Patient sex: F
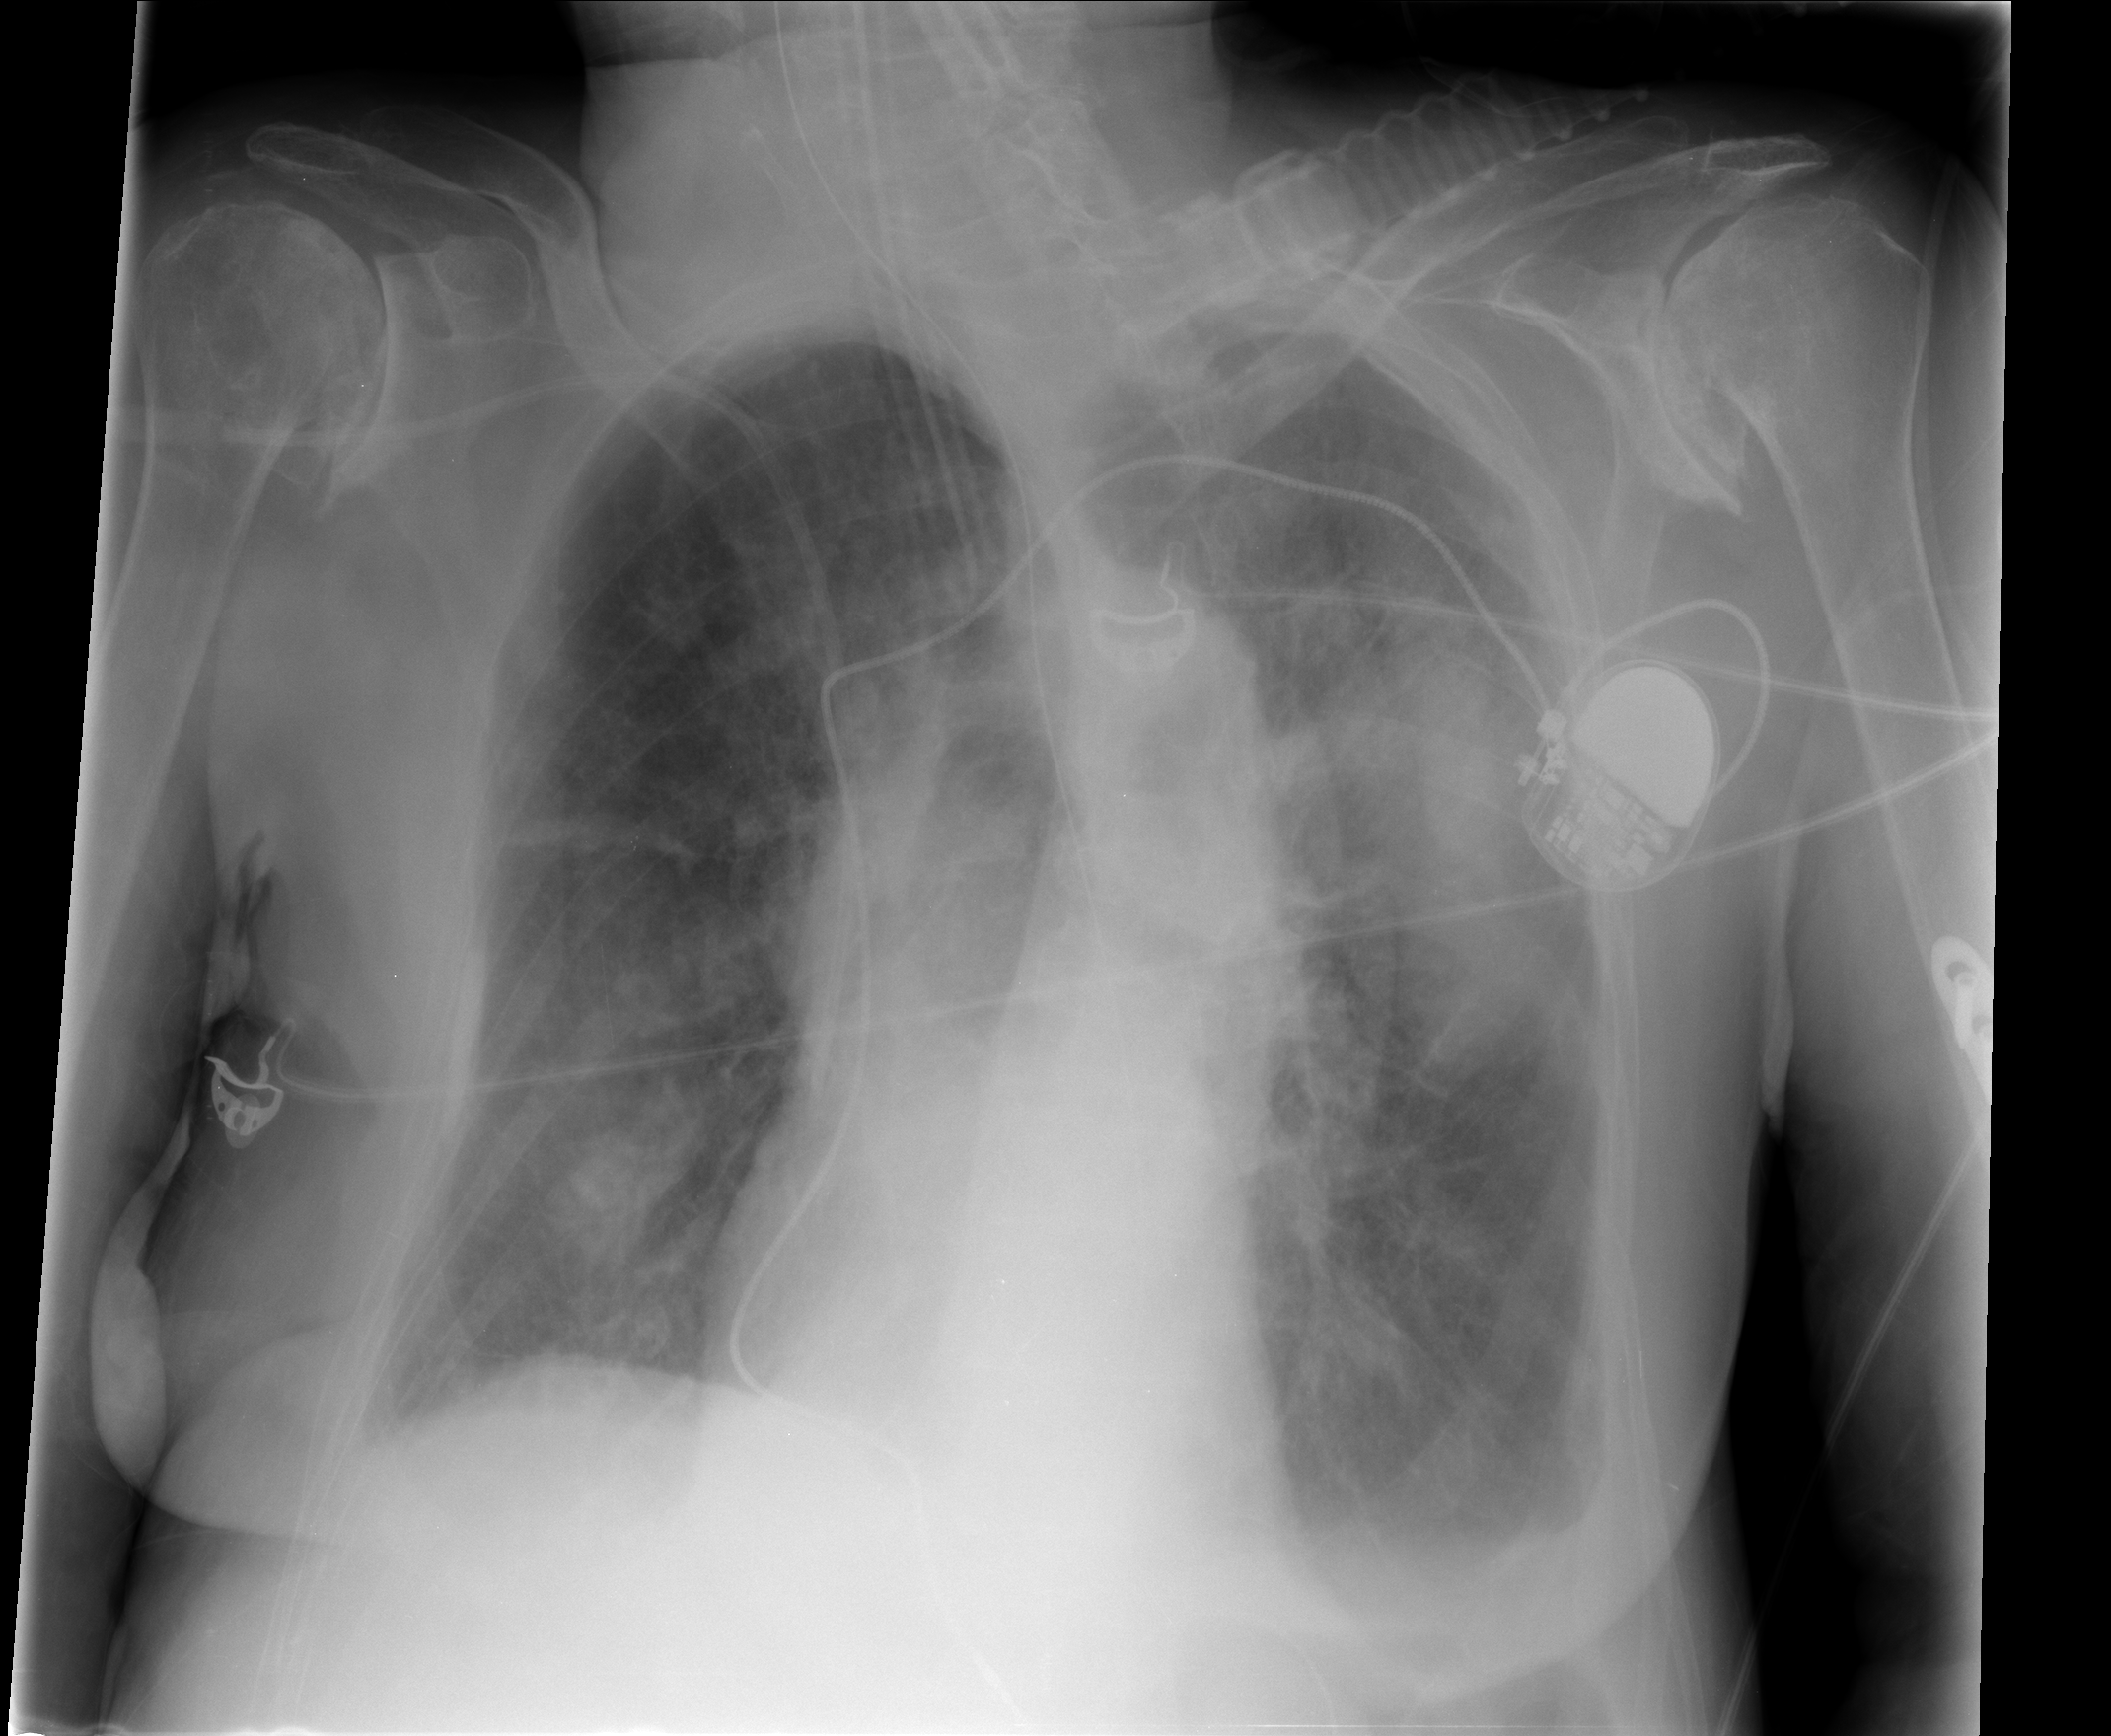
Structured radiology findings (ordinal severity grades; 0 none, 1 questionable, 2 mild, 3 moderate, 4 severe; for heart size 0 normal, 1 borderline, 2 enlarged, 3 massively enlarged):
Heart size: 0
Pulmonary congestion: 2
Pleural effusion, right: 0
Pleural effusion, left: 2
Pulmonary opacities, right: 2
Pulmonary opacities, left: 2
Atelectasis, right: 2
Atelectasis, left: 2